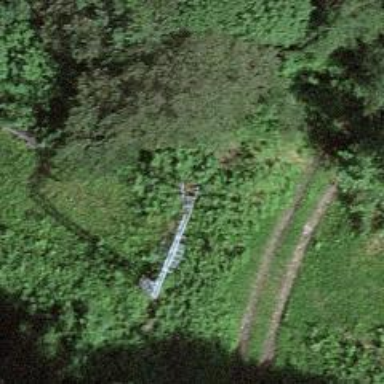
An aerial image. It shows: Pylon for aerialway.